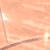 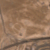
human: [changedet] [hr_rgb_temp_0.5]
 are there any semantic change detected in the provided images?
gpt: A big street was edified in the desert.